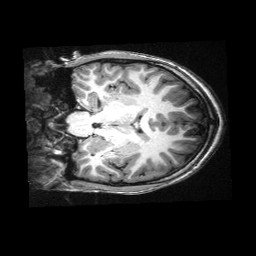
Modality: T1w
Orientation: coronal
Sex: male